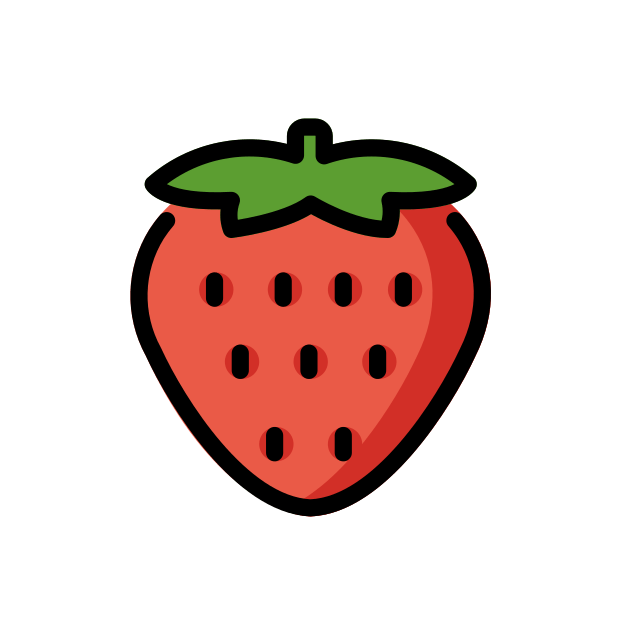
Emoji: 🍓
Name: strawberry
Unicode: 0x1f353